Question: Using MATLAB, you have to start with a uniform distribution between (0,1). You need to generate the following sequences of random variables:
1.Rayleigh distributed random variable. (a=0, b=1).
2.Exponentially R.V. (a=0, b=1)
3.Gaussian R.V. (a=0, (sX)=2)
---
At least, give me a MATLAB code of the first one.
I tired many time to solve it using this equation:
but it didn't work with me.
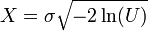
Answer: Here are the formulas, it's easy to implement them in Matlab:
1. Generating Rayleigh-distributed random variates
2. Generating exponential variates
3. Generating values from Gaussian distribution
The first two methods are based on <URL>. In the third case, the CDF cannot be inverted analytically, so ITS doesn't work, and special techniques are needed.
Example (Rayleigh):
'''
n = 10000; % number of variates
u = rand(n, 1); % generating uniform variates
sigma = 1; % the parameter
x = sigma * sqrt(-2 * log(u)); % generating Rayleigh-distributed variates
hist(x, 50); % histogram
'''